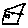
Label: house